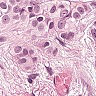
Metastatic tissue present: yes